Field crop: maize
Growth stage: 2
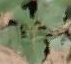
Species: datura